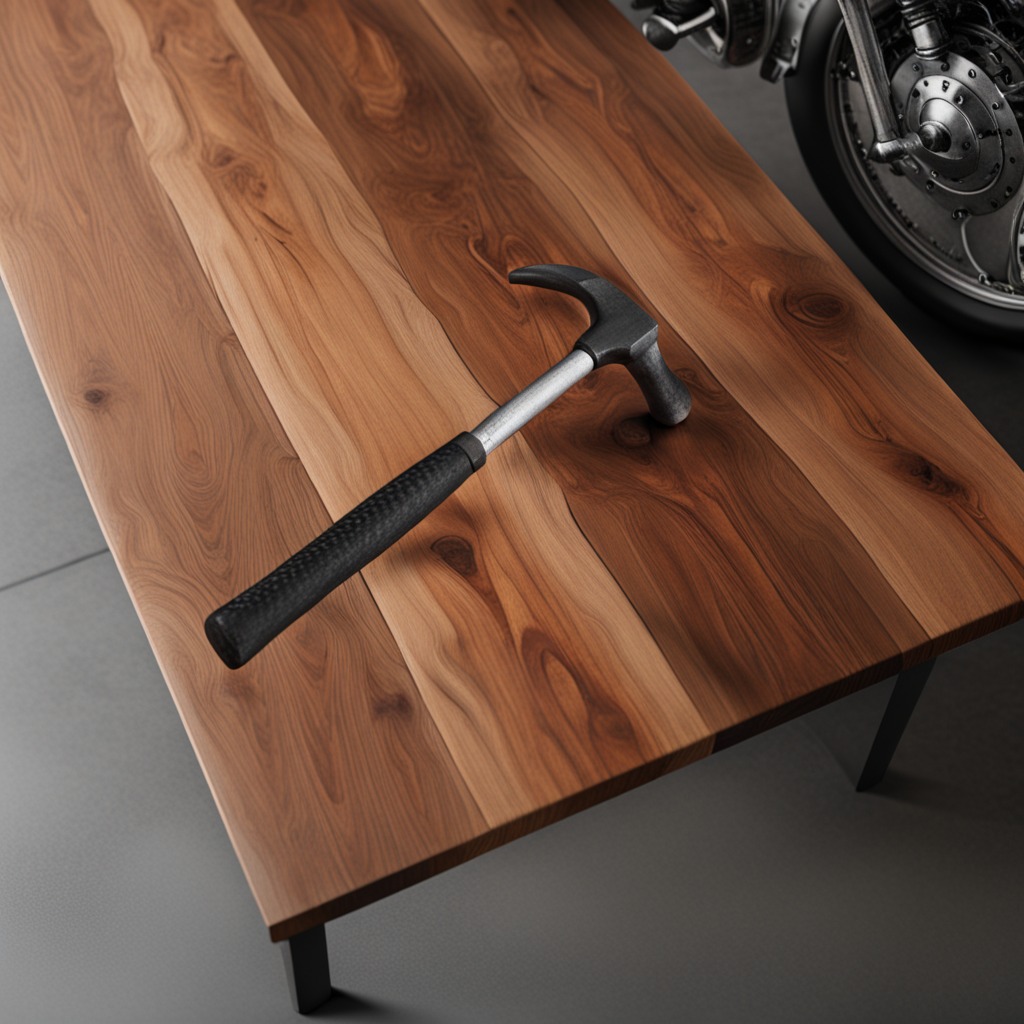
A hammer is lying on the wooden table.